Question: Ok this is annoying and driving me crazy... I can find all types of options for fonts/colors/etc, but can't seem to get this to go away. Notice the green background around.. or well, in between a code section. Does anyone know how to get rid of this? Webstorms

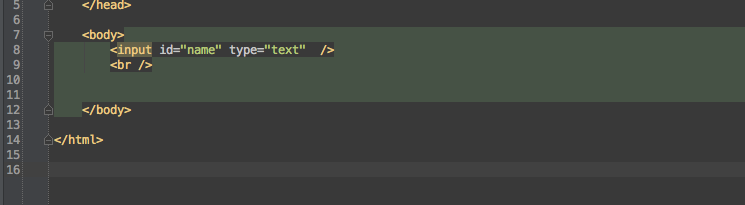
Answer: In my case, it appeared to be the "Injected language fragment" setting.